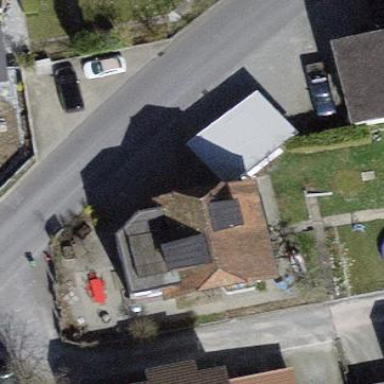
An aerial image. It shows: Building with tiled roof.